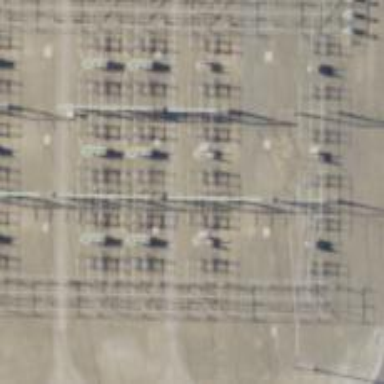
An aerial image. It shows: Switch used for power control.